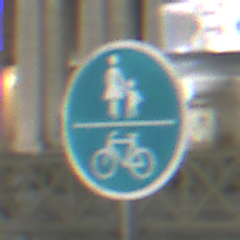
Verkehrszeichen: GemeinsamerGehUndRadweg
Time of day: Night
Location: Outdoor (Urban)
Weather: PartlyCloudy
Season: NotSpecified
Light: Artificial